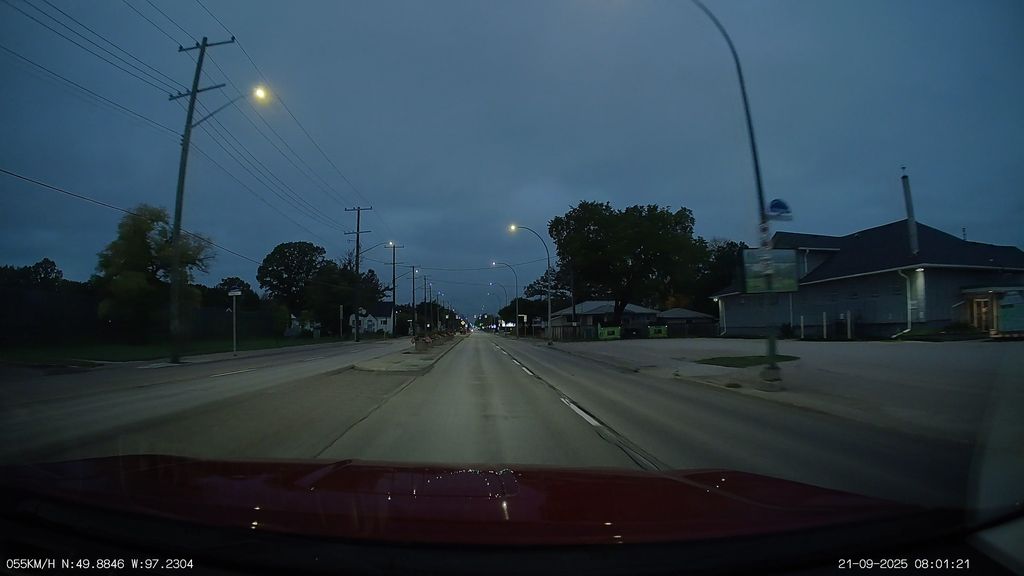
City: winnipeg